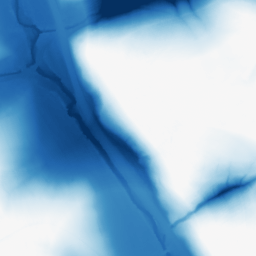
Category: morphological
Decomposition family: morphological
Decomposition parameters: operation: closing
size: 100
Upsampling method: sinc_blackman
Upsampling parameters: scale: 2
kernel_size: 16
Upsampling scale: 2